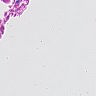
Metastatic tissue present: no